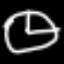
Label: clock